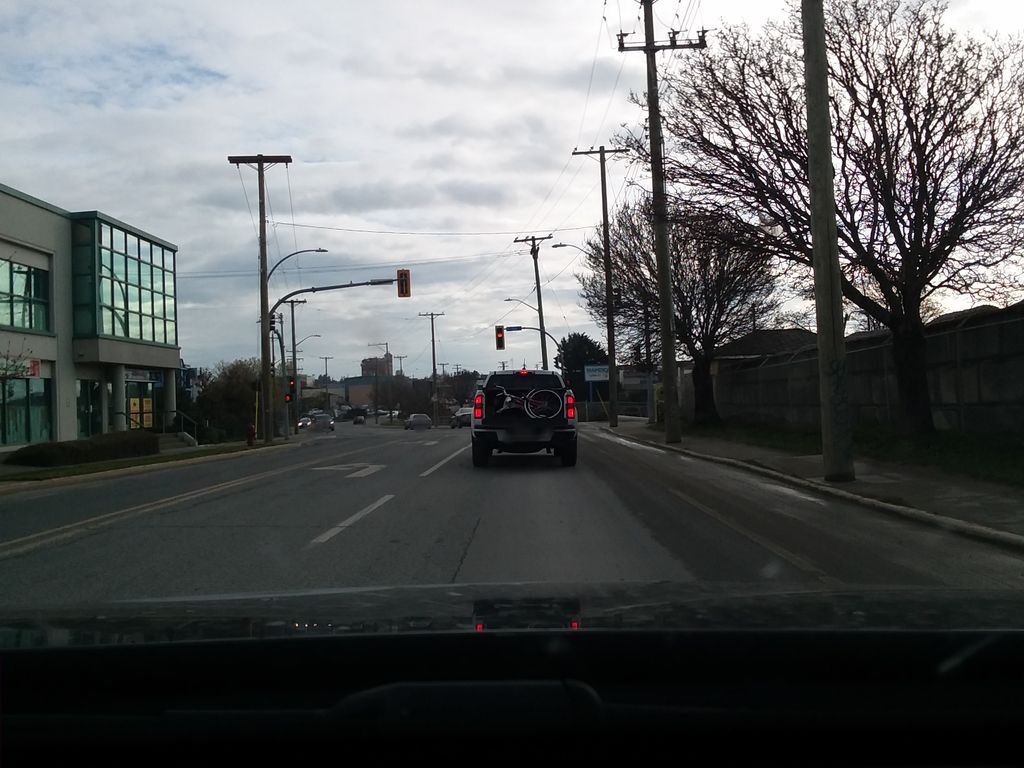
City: victoria